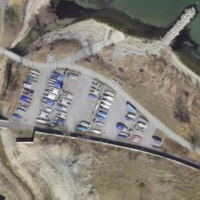
EUNIS habitat code: 53
Species observed at this site:
Daucus carota